Question: I'd like to know how to add a horizontal scroll to my 'div'.
'''
<div class="scroll-item">
<div class="item"></div>
<div class="item"></div>
<div class="item"></div>
<div class="item"></div>
</div>
'''
'''
.scroll-item{
background:#F2F2F2;
padding: 10px;
width: 300px;
overflow-x: scroll;
border:1px solid red;
}
.item{
border-left:1px solid #fff;
border-right:1px solid #ccc;
height:200px;
display:inline !important;
position:relative;
float: left;
}
'''
This is what I'm wanting to achieve:

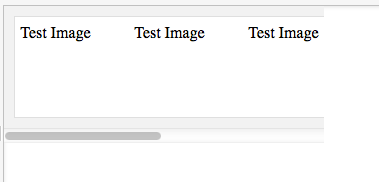
Answer: <URL>
'''
.scroll-item {
width: 300px;
height: 110px;
overflow-x: scroll;
overflow-y: hidden;
background: #585453;
white-space: nowrap;
float: left;
padding:10px;
}
.item {
width: 109px;
height: 81px;
display: inline-block;
border-top: none;
/*float: left;*/
position: relative;
cursor: pointer;
background:#fff;
}
'''